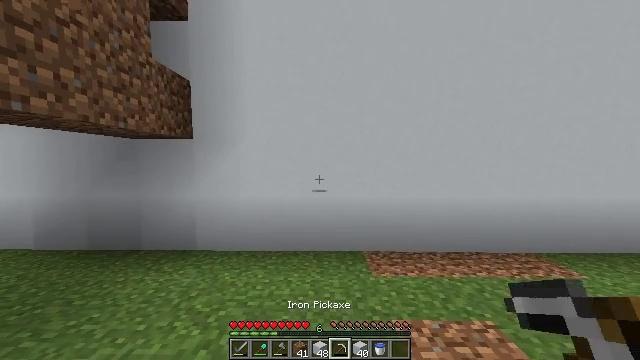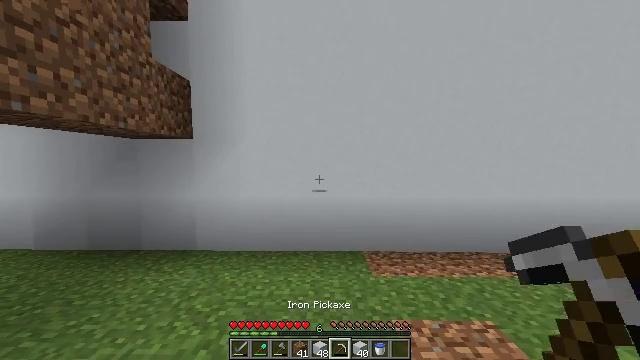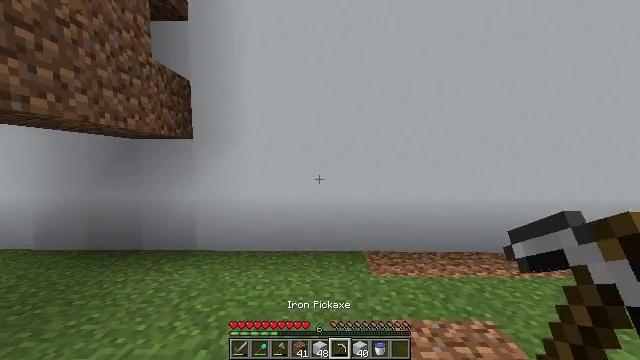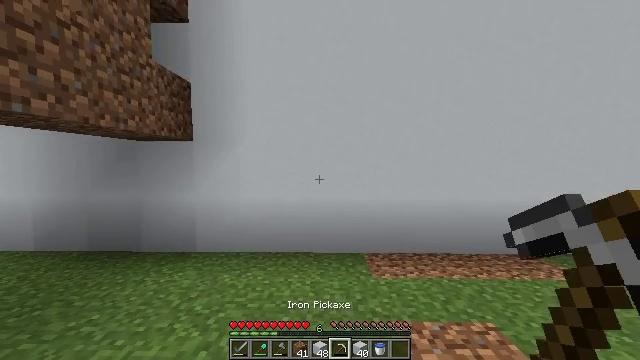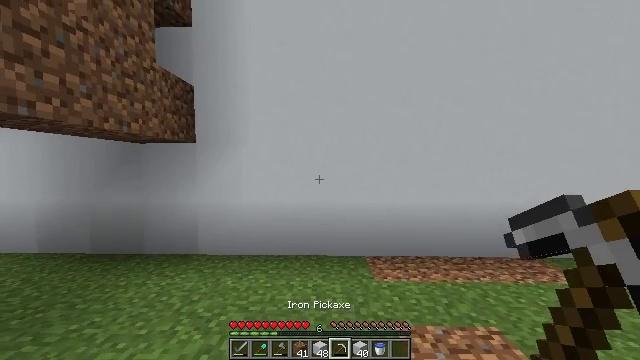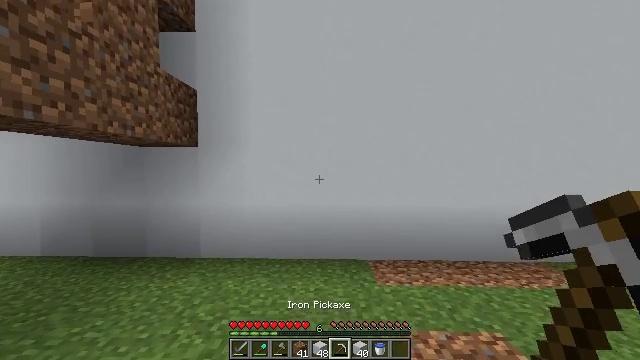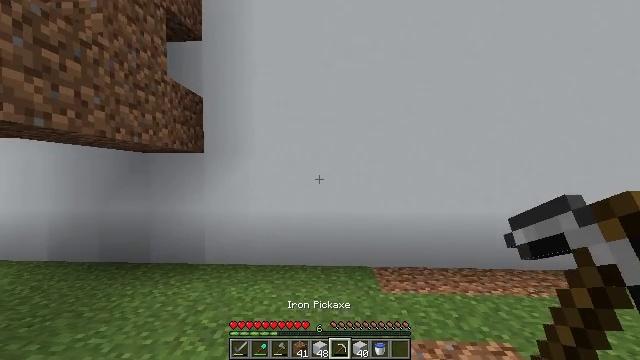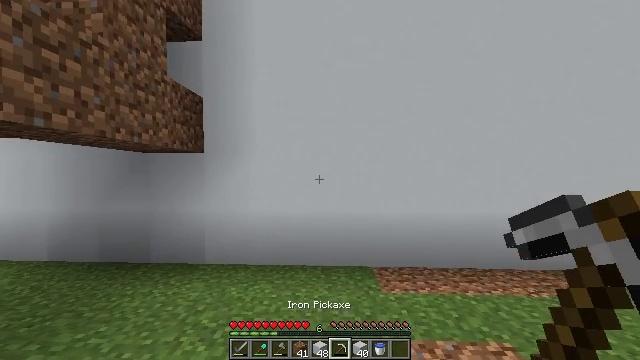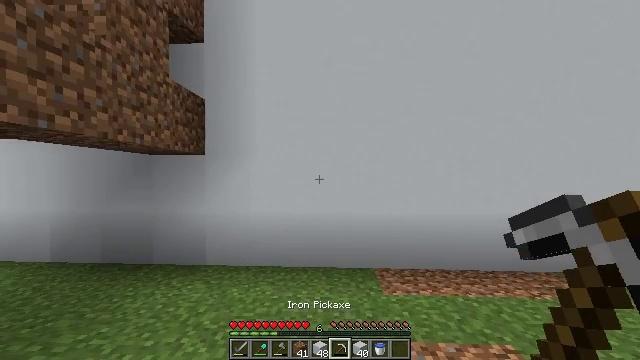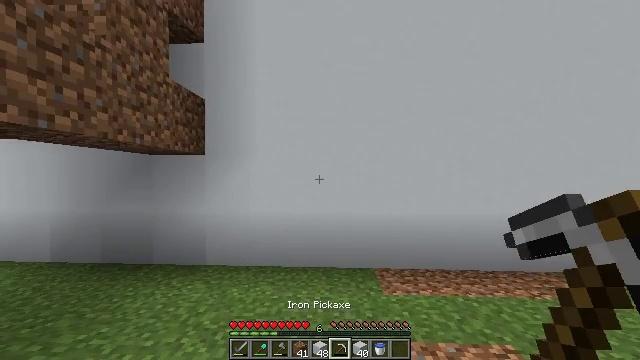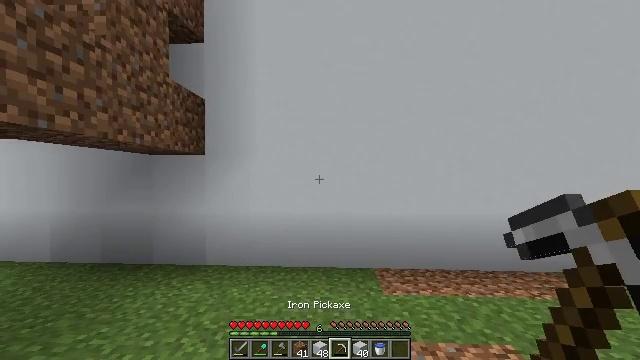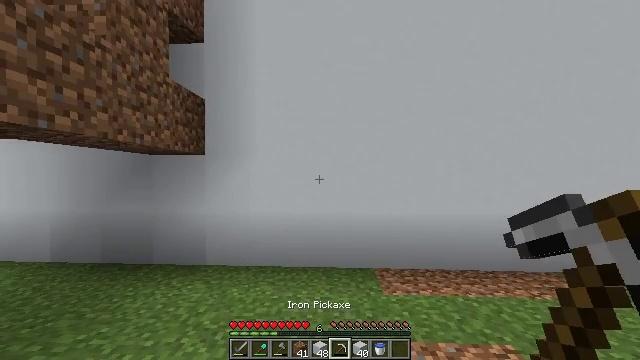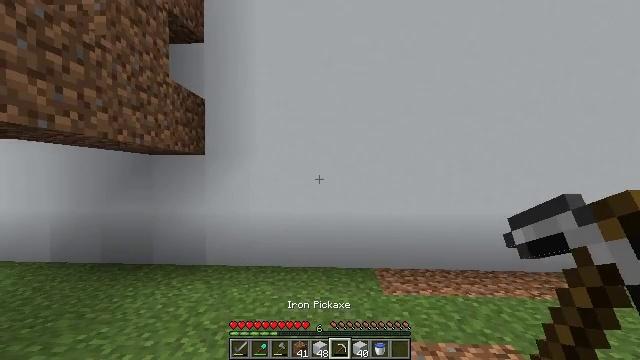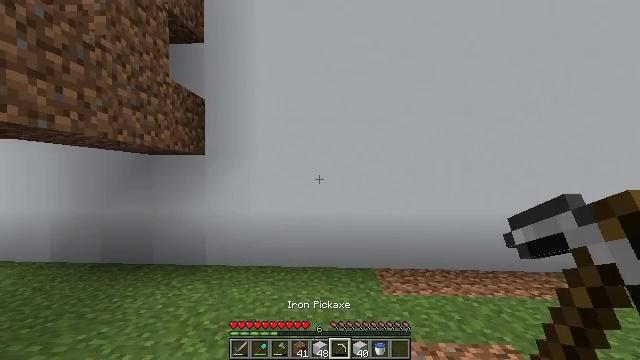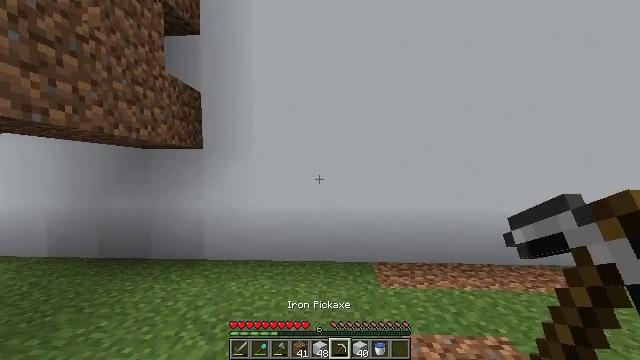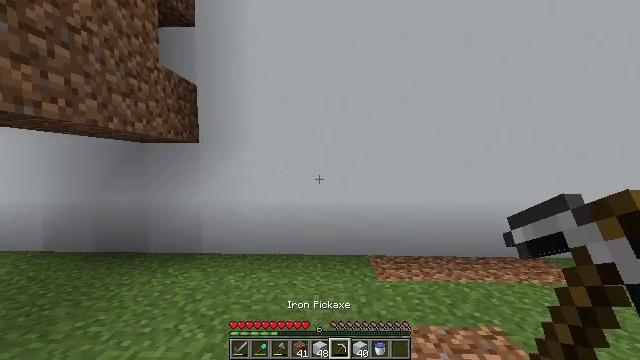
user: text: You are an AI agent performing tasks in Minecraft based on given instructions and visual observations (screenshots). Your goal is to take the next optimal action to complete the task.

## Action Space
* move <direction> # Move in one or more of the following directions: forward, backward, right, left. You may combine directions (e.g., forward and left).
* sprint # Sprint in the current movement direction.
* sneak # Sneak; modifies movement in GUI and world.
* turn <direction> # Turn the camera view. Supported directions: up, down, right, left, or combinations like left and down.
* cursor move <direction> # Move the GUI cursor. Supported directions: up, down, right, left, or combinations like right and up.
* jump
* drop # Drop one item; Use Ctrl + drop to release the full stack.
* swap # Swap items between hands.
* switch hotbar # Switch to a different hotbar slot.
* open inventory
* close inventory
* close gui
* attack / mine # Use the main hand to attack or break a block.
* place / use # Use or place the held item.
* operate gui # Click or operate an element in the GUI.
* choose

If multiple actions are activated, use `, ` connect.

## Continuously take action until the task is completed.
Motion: motion action
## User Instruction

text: Attack the white concrete block to obtain it.
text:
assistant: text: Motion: no_op
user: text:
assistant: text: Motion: no_op
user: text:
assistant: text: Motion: no_op
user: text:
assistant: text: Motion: no_op
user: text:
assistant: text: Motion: no_op
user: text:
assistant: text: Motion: turn up
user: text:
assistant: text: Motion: no_op
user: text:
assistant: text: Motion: no_op
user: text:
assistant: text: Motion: no_op
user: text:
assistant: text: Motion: no_op
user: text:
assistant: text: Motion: no_op
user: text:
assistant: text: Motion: no_op
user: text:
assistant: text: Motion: no_op
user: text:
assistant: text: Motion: turn down
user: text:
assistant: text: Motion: turn down
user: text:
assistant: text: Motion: no_op
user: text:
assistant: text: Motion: no_op
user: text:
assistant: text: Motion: turn down
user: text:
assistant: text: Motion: no_op
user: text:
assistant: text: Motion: no_op
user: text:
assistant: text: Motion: no_op
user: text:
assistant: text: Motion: no_op
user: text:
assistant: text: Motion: turn down
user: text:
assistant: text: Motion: move forward
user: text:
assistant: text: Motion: move forward
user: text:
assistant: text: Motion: move forward, turn left
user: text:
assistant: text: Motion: move forward, turn left
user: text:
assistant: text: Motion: move forward
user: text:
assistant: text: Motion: no_op
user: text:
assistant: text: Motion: no_op